Interaction volume radius: 5 \u00c5
Interaction volume height: 20 \u00c5
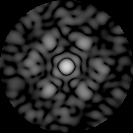
Disorder parameter: 0.6707